Field crop: tomato
Growth stage: 2
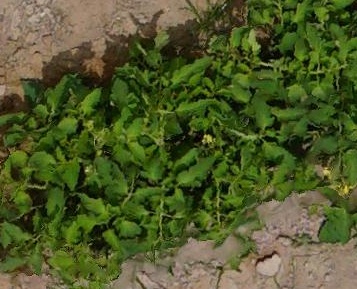
Species: tomato